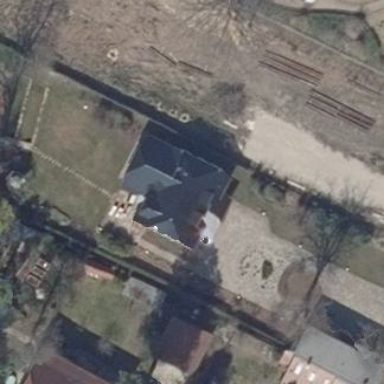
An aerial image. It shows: Detached building with half-hipped roof shape.